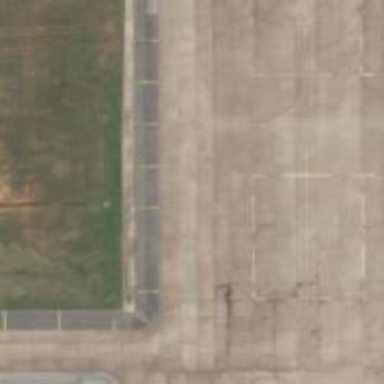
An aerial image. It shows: View of taxiway at the airport.